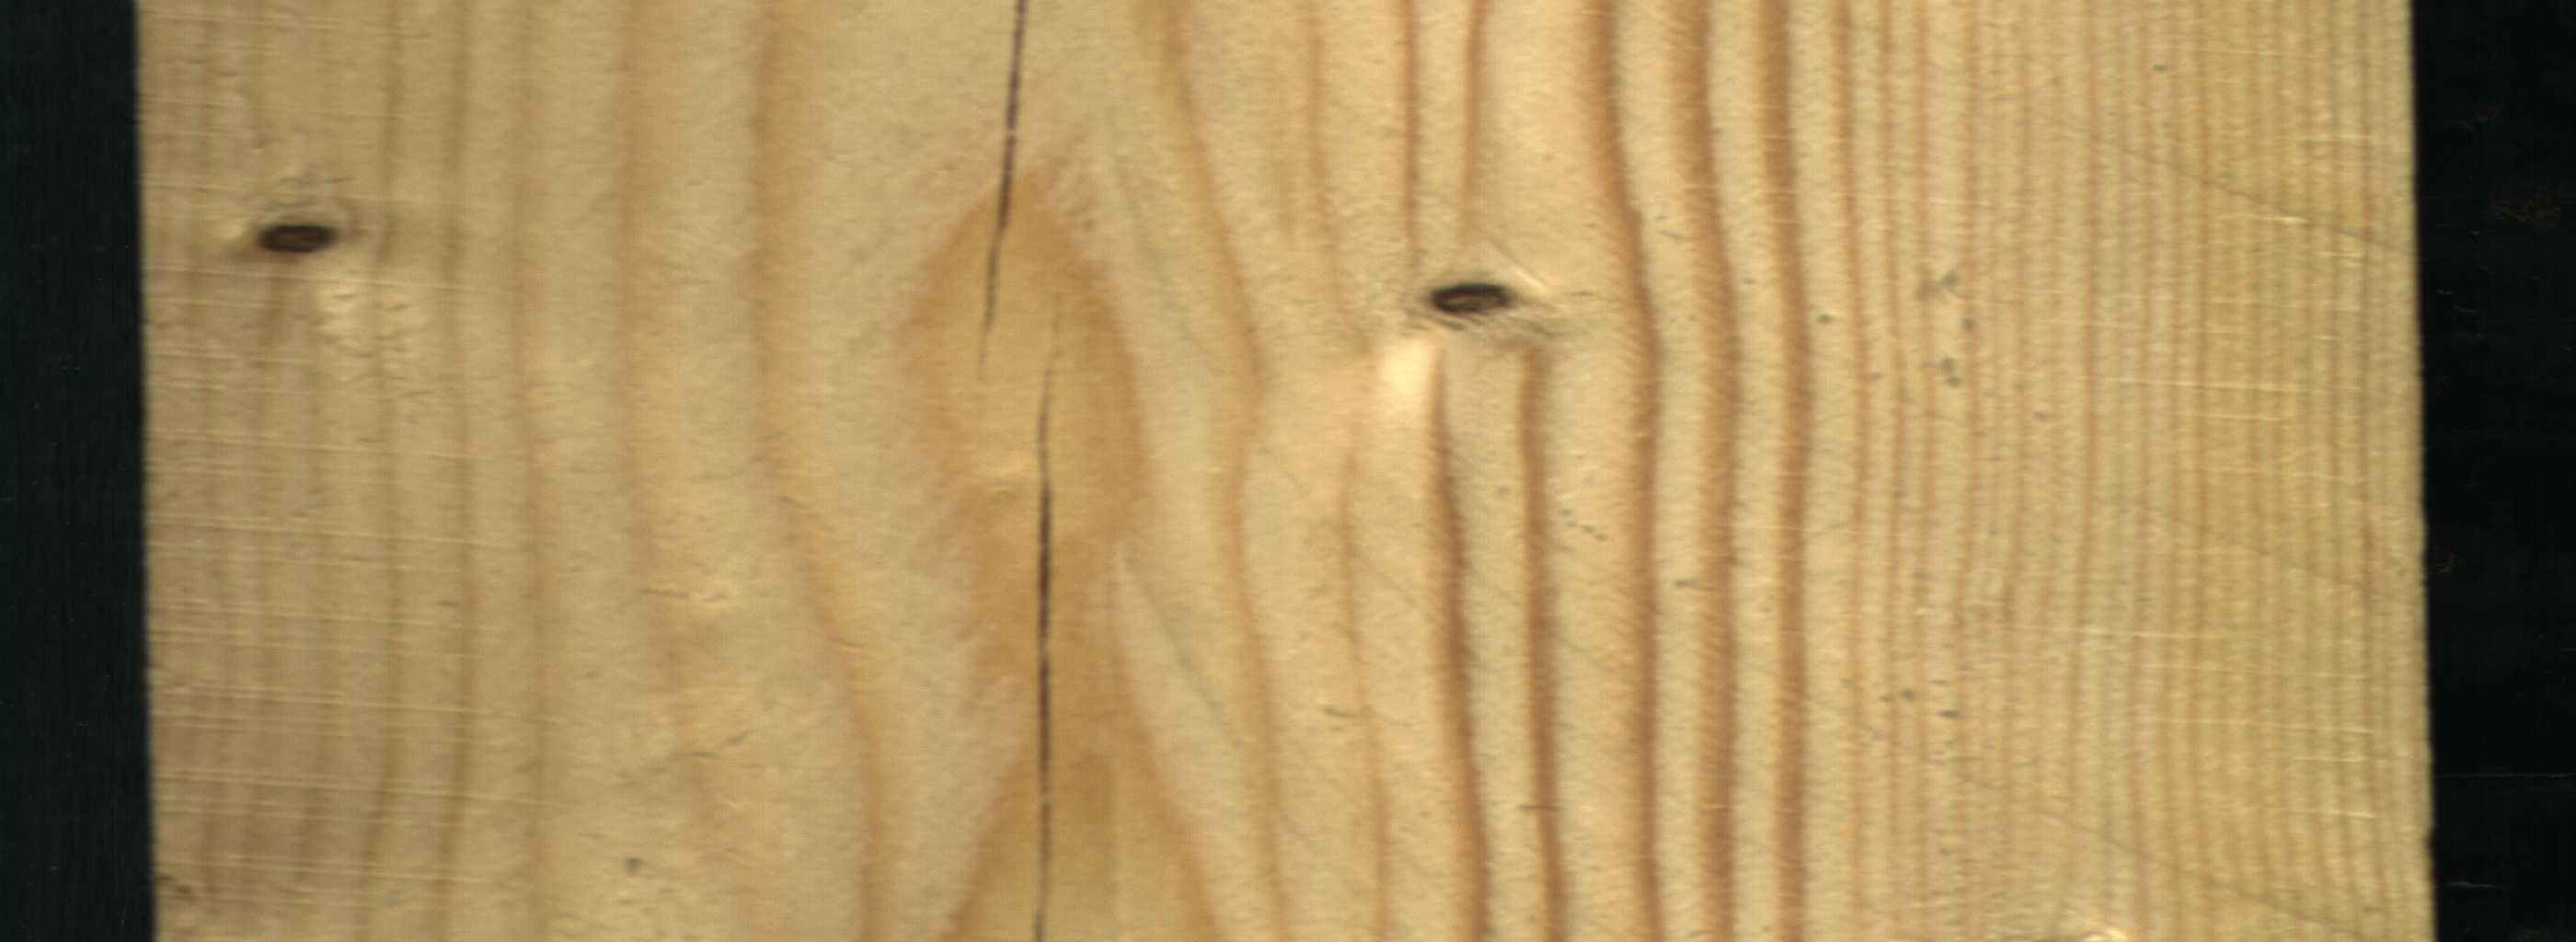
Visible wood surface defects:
Crack
Crack
Dead_Knot
Dead_Knot
Live_Knot